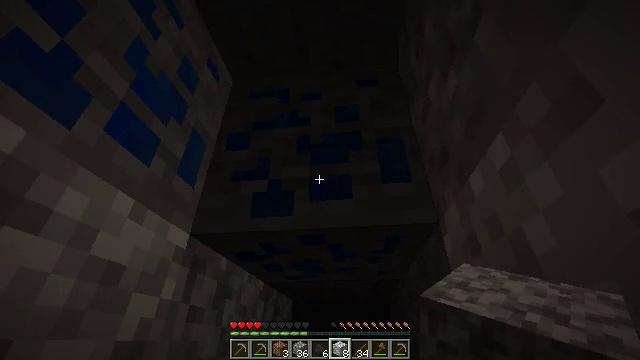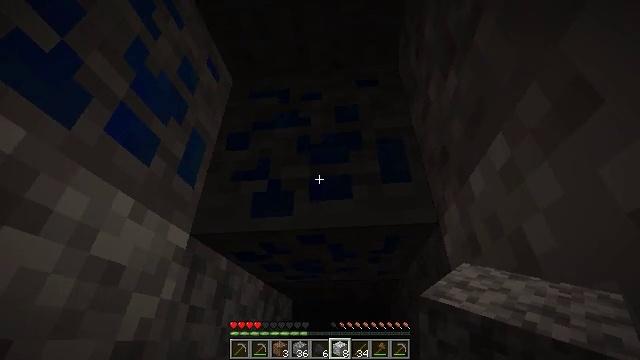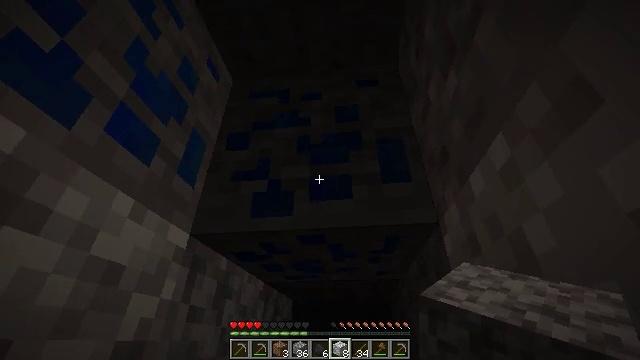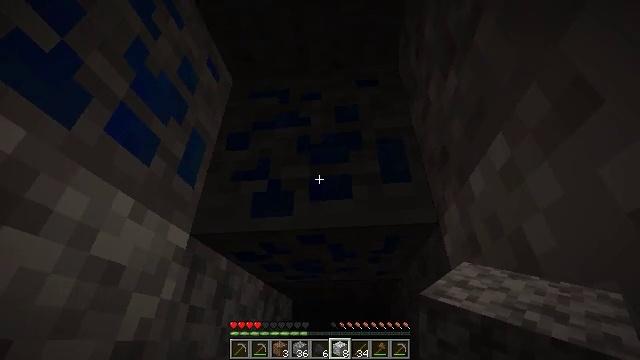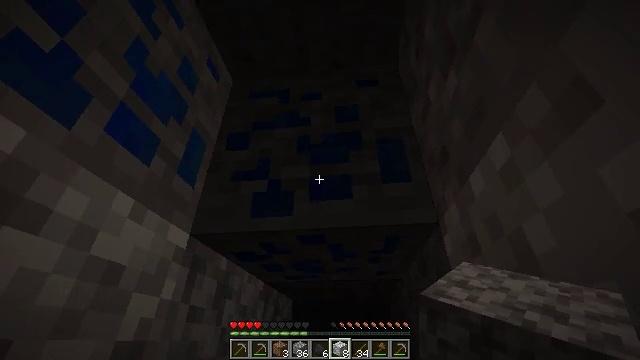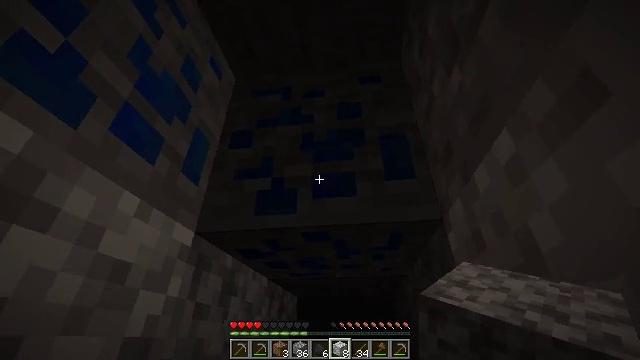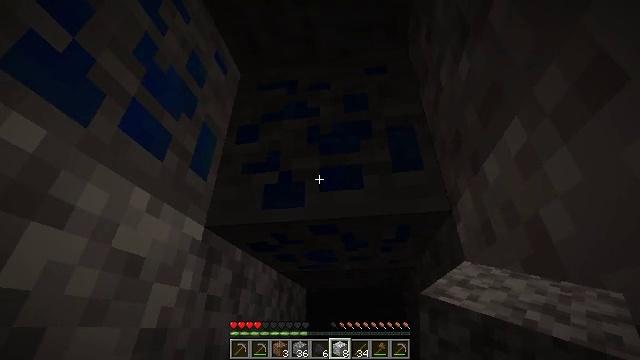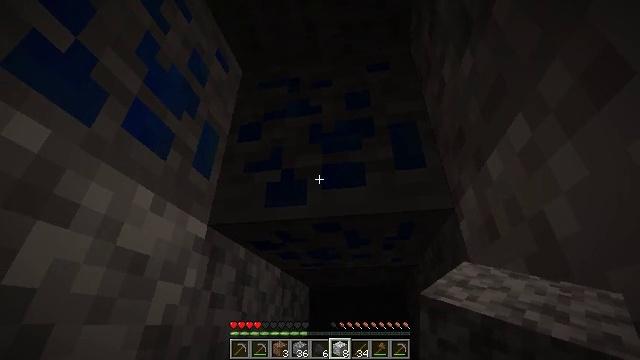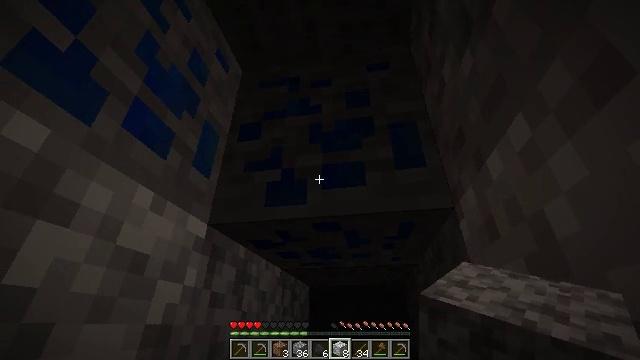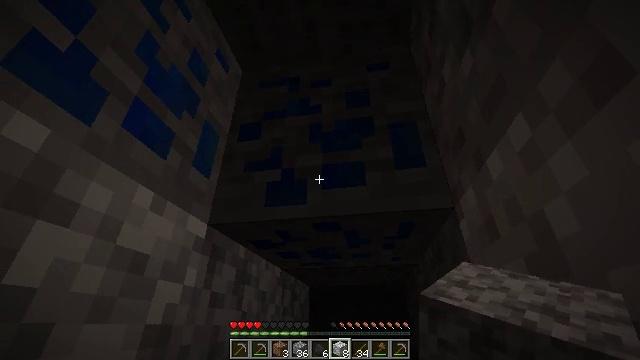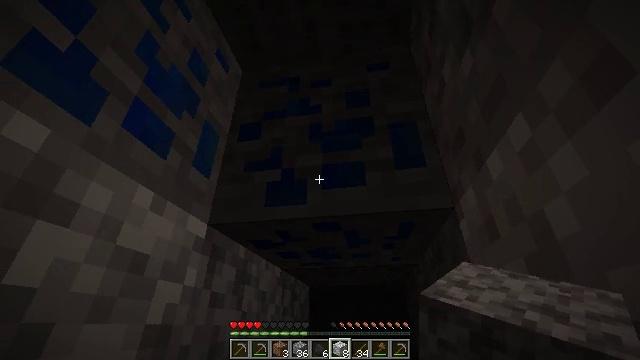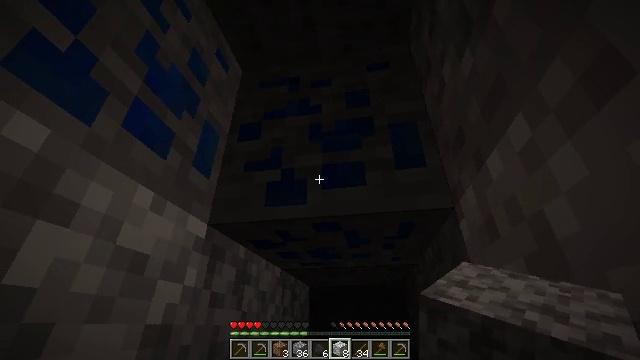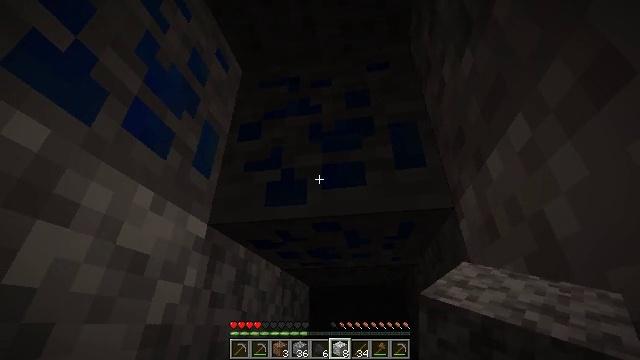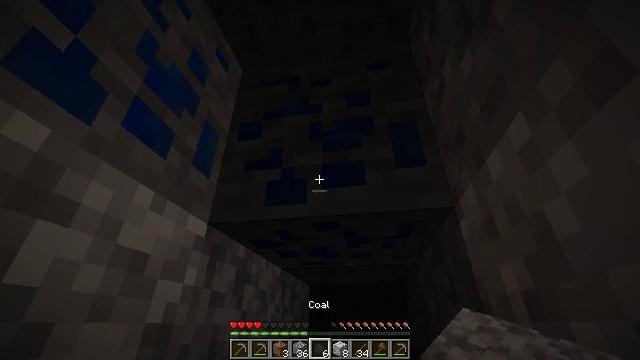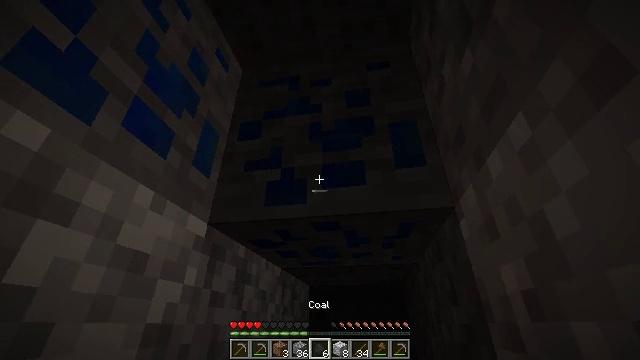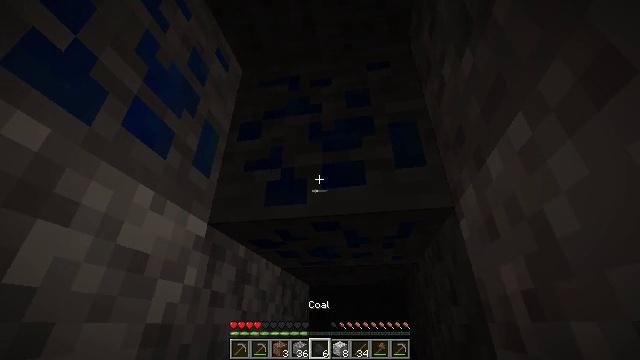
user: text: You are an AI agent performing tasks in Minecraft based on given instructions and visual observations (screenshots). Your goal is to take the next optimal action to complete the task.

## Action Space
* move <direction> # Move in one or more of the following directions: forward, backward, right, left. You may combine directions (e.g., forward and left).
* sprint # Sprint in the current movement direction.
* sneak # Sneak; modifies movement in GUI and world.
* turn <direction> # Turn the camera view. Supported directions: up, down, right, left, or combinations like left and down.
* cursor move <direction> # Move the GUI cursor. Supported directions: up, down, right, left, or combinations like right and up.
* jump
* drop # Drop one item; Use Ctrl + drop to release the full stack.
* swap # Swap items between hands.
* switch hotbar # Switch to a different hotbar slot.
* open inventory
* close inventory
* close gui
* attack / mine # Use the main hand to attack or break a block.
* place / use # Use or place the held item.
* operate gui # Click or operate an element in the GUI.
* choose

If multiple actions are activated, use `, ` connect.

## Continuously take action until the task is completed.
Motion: motion action
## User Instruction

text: Break lapis ore with a pickaxe.
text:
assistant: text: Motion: no_op
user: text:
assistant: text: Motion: no_op
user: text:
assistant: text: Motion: no_op
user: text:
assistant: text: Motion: no_op
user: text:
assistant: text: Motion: no_op
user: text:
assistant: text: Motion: turn left and down
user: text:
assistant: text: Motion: no_op
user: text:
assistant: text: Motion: no_op
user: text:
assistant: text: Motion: no_op
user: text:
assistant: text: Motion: no_op
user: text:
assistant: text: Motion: no_op
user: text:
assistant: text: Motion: no_op
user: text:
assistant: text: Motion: no_op
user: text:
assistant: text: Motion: no_op
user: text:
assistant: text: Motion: no_op
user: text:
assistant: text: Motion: no_op
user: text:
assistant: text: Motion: no_op
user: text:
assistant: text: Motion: no_op
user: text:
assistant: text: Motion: no_op
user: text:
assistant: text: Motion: no_op
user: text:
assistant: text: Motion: no_op
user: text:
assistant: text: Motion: no_op
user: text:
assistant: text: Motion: no_op
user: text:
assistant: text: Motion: no_op
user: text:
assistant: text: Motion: no_op
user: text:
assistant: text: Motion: no_op
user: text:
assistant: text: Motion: no_op
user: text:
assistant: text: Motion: no_op
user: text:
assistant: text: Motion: no_op
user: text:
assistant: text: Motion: no_op